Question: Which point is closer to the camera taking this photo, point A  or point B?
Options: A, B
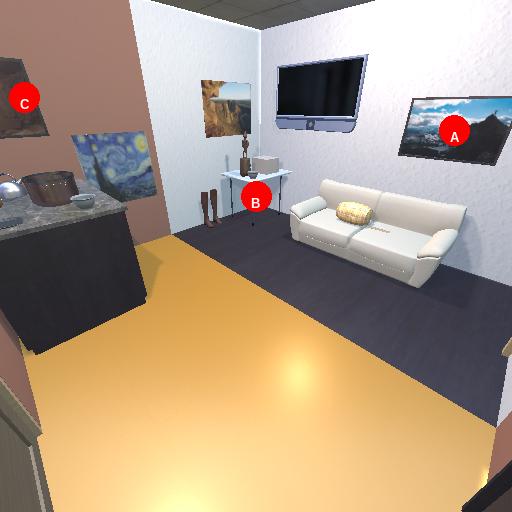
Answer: A